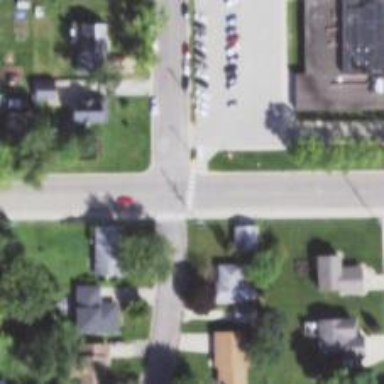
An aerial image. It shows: Marked footway crossing with zebra road markings.